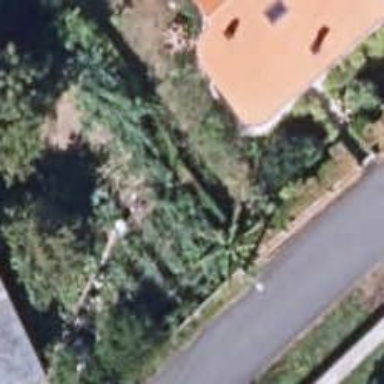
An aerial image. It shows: Fence.